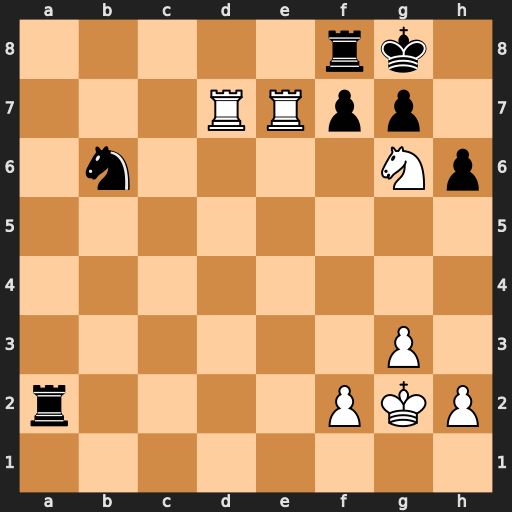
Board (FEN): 5rk1/3RRpp1/1n4Np/8/8/6P1/r4PKP/8
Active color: w
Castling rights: -
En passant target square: -
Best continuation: Nxf8 Nxd7 Nxd7